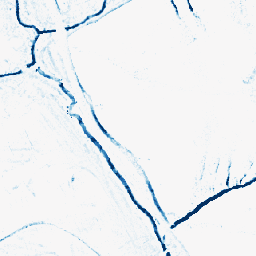
Category: morphological
Decomposition family: morphological_rect
Decomposition parameters: operation: closing
width: 5
height: 5
Upsampling method: area
Upsampling parameters: scale: 4
Upsampling scale: 4